Question: Normally, I would just create the 'JLabel' using a string as the first parameter and 'JLabel.CENTER' as the second parameter; adding the label to the panel using 'BorderLayout.CENTER' would then cause the text in the label to be aligned in the center of the panel.
However, I'm using the 'RichJLabel' class in order to get a drop shadow on my text. To do this, it overrides 'Component.paintComponent' in such a way that the alignment information is lost, and the label's text is drawn in the top left of the panel no matter what I do.
From what I understand, the workaround for this is to encase the label inside of another panel; that way, I can align the panel itself inside the parent panel, but I'm uncertain of how exactly to do this.
My complete goal is to:
- - -
Here's what I've got so far:
'''
import java.awt.*;
import javax.swing.*;
import javax.swing.border.BevelBorder;
public class RichJLabel extends JLabel {
private int tracking;
public RichJLabel(String text, int tracking) {
super(text, JLabel.CENTER);
this.tracking = tracking;
}
private int left_x, left_y, right_x, right_y;
private Color left_color, right_color;
public void setLeftShadow(int x, int y, Color color) {
left_x = x;
left_y = y;
left_color = color;
}
public void setRightShadow(int x, int y, Color color) {
right_x = x;
right_y = y;
right_color = color;
}
public Dimension getPreferredSize() {
String text = getText();
FontMetrics fm = this.getFontMetrics(getFont());
int w = fm.stringWidth(text);
w += (text.length()-1)*tracking;
w += left_x + right_x;
int h = fm.getHeight();
h += left_y + right_y;
return new Dimension(w,h);
}
public void paintComponent(Graphics g) {
((Graphics2D)g).setRenderingHint(
RenderingHints.KEY_TEXT_ANTIALIASING,
RenderingHints.VALUE_TEXT_ANTIALIAS_ON);
char[] chars = getText().toCharArray();
FontMetrics fm = this.getFontMetrics(getFont());
int h = fm.getAscent();
int x = 0;
for(int i=0; i<chars.length; i++) {
char ch = chars[i];
int w = fm.charWidth(ch) + tracking;
g.setColor(left_color);
g.drawString(""+chars[i],x-left_x,h-left_y);
g.setColor(right_color);
g.drawString(""+chars[i],x+right_x,h+right_y);
g.setColor(getForeground());
g.drawString(""+chars[i],x,h);
x+=w;
}
((Graphics2D)g).setRenderingHint(
RenderingHints.KEY_TEXT_ANTIALIASING,
RenderingHints.VALUE_TEXT_ANTIALIAS_DEFAULT);
} // end paintComponent()
public static void main(String[] args) {
JPanel panel1 = new JPanel( new BorderLayout() );
panel1.setBackground( Color.BLUE );
panel1.setBorder( BorderFactory.createBevelBorder( BevelBorder.LOWERED ));
JPanel interiorPanel = new JPanel( new BorderLayout() );
panel1.add(interiorPanel, BorderLayout.CENTER);
RichJLabel label = new RichJLabel("100", 0);
label.setHorizontalAlignment(JLabel.CENTER);
label.setVerticalAlignment(JLabel.CENTER);
label.setVisible( true );
label.setForeground( Color.YELLOW );
interiorPanel.add(label, BorderLayout.CENTER);
label.setFont(new Font("Arial", Font.BOLD, 140));
label.setFont(label.getFont().deriveFont(140f));
//resize code
Font labelFont = label.getFont();
String labelText = label.getText();
int stringWidth = label.getFontMetrics(labelFont).stringWidth(labelText);
int componentWidth = interiorPanel.getWidth();
// Find out how much the font can grow in width.
double widthRatio = (double)componentWidth / (double)stringWidth;
int newFontSize = (int)(labelFont.getSize() * widthRatio);
int componentHeight = interiorPanel.getHeight();
// Pick a new font size so it will not be larger than the height of label.
int fontSizeToUse = Math.min(newFontSize, componentHeight);
// Set the label's font size to the newly determined size.
label.setFont(new Font(labelFont.getName(), Font.BOLD, fontSizeToUse));
label.setLeftShadow(-3,-3,Color.BLACK);
// drop shadow w/ highlight
label.setRightShadow(2,3,Color.black);
label.setForeground(Color.gray);
JFrame frame = new JFrame("Label SSCCEE");
frame.getContentPane().add(panel1);
frame.pack();
frame.setVisible(true);
}
}
'''
What it does right now is this:

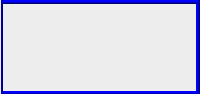
Answer: The code was checking for the size of the container too soon. Before it is displayed, it has a width/height of 0.

## Altered code
'''
import java.awt.*;
import javax.swing.*;
import javax.swing.border.BevelBorder;
public class RichJLabel extends JLabel {
private int tracking;
public RichJLabel(String text, int tracking) {
super(text, JLabel.CENTER);
this.tracking = tracking;
}
private int left_x, left_y, right_x, right_y;
private Color left_color, right_color;
public void setLeftShadow(int x, int y, Color color) {
left_x = x;
left_y = y;
left_color = color;
}
public void setRightShadow(int x, int y, Color color) {
right_x = x;
right_y = y;
right_color = color;
}
public Dimension getPreferredSize() {
String text = getText();
FontMetrics fm = this.getFontMetrics(getFont());
int w = fm.stringWidth(text);
w += (text.length()-1)*tracking;
w += left_x + right_x;
int h = fm.getHeight();
h += left_y + right_y;
return new Dimension(w,h);
}
public void paintComponent(Graphics g) {
((Graphics2D)g).setRenderingHint(
RenderingHints.KEY_TEXT_ANTIALIASING,
RenderingHints.VALUE_TEXT_ANTIALIAS_ON);
char[] chars = getText().toCharArray();
FontMetrics fm = this.getFontMetrics(getFont());
int h = fm.getAscent();
int x = 0;
for(int i=0; i<chars.length; i++) {
char ch = chars[i];
int w = fm.charWidth(ch) + tracking;
g.setColor(left_color);
g.drawString(""+chars[i],x-left_x,h-left_y);
g.setColor(right_color);
g.drawString(""+chars[i],x+right_x,h+right_y);
g.setColor(getForeground());
g.drawString(""+chars[i],x,h);
x+=w;
}
((Graphics2D)g).setRenderingHint(
RenderingHints.KEY_TEXT_ANTIALIASING,
RenderingHints.VALUE_TEXT_ANTIALIAS_DEFAULT);
} // end paintComponent()
public static void main(String[] args) {
JPanel panel1 = new JPanel( new BorderLayout() );
panel1.setBackground( Color.BLUE );
panel1.setBorder( BorderFactory.createBevelBorder( BevelBorder.LOWERED ));
JPanel interiorPanel = new JPanel( new BorderLayout() );
panel1.add(interiorPanel, BorderLayout.CENTER);
RichJLabel label = new RichJLabel("100", 0);
label.setLeftShadow(-3,-3,Color.BLACK);
// drop shadow w/ highlight
label.setRightShadow(2,3,Color.black);
label.setHorizontalAlignment(JLabel.CENTER);
label.setVerticalAlignment(JLabel.CENTER);
label.setVisible( true );
label.setForeground( Color.YELLOW );
interiorPanel.add(label, BorderLayout.CENTER);
label.setFont(new Font("Arial", Font.BOLD, 140));
label.setFont(label.getFont().deriveFont(140f));
//resize code
Font labelFont = label.getFont();
JFrame frame = new JFrame("Label SSCCEE");
frame.setDefaultCloseOperation(JFrame.DISPOSE_ON_CLOSE);
frame.setContentPane(panel1);
frame.pack();
frame.setVisible(true);
int componentWidth = interiorPanel.getWidth();
String labelText = label.getText();
int stringWidth = label.getFontMetrics(labelFont).stringWidth(labelText);
// Find out how much the font can grow in width.
double widthRatio = (double)componentWidth / (double)stringWidth;
int newFontSize = (int)(labelFont.getSize() * widthRatio);
int componentHeight = interiorPanel.getHeight();
// Pick a new font size so it will not be larger than the height of label.
int fontSizeToUse = Math.min(newFontSize, componentHeight);
System.out.println("fontSizeToUse: " + fontSizeToUse);
if (fontSizeToUse<1) {
System.err.println("Font size less than 1!");
System.exit(1);
}
// Set the label's font size to the newly determined size.
label.setFont(new Font(labelFont.getName(), Font.BOLD, fontSizeToUse));
label.setForeground(Color.gray);
}
}
'''